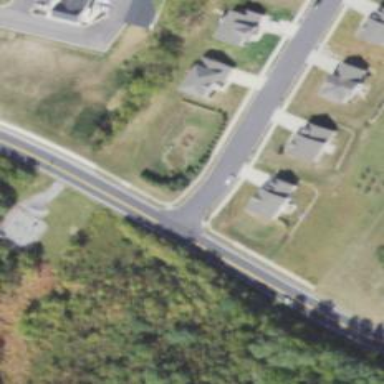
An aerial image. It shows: Left sidewalk along asphalt tertiary road.